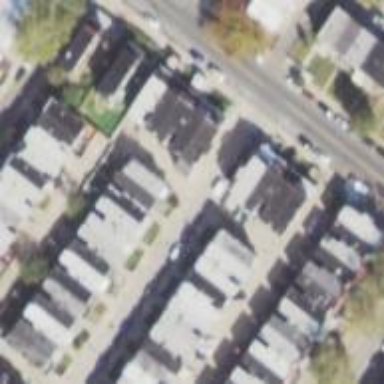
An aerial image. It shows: Alleyway designated as service road.